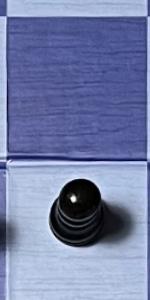
Label: Pawn_Black